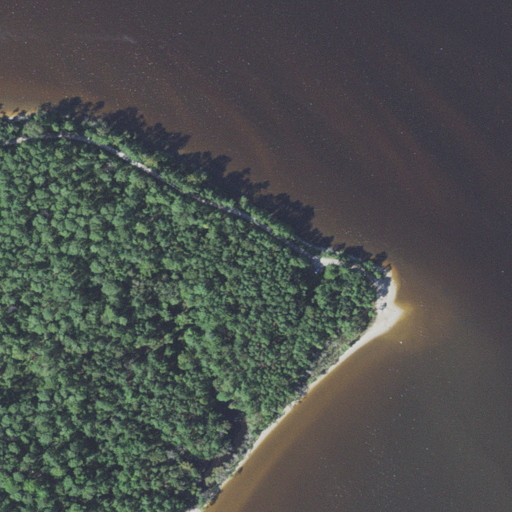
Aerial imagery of cape in North Carolina named Town Point containing open water, evergreen forest, herbaceous wetlands, mixed forest, and woody wetlands